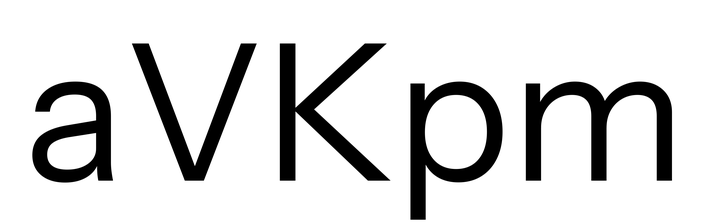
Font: InstrumentSans_Regular